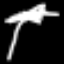
Label: palm tree